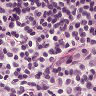
Metastatic tissue present: no